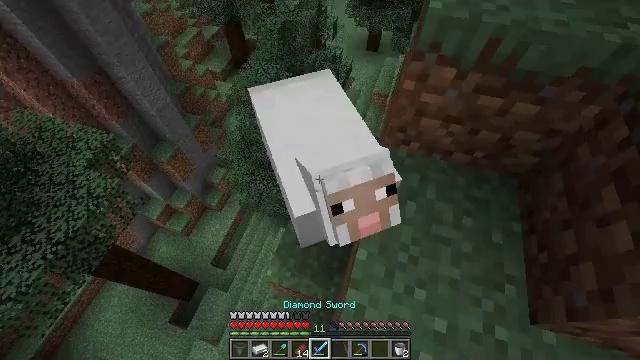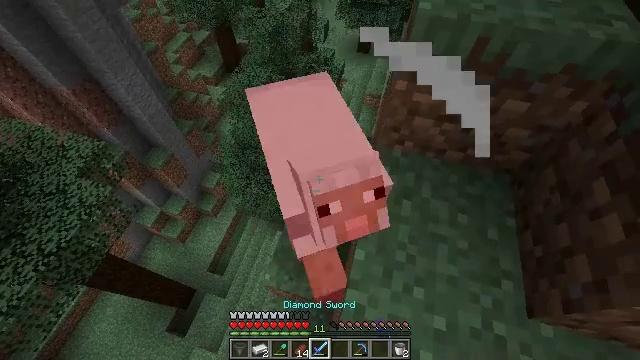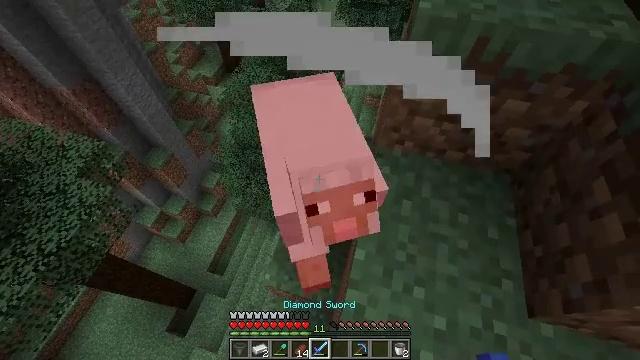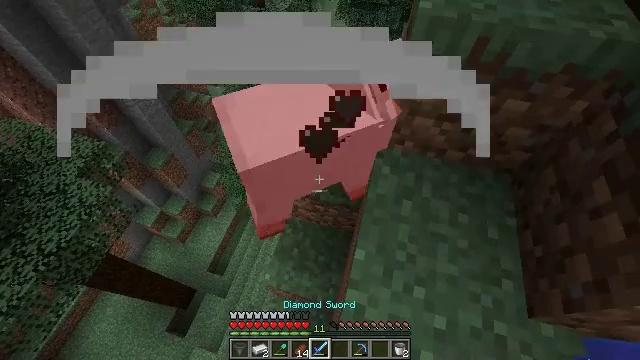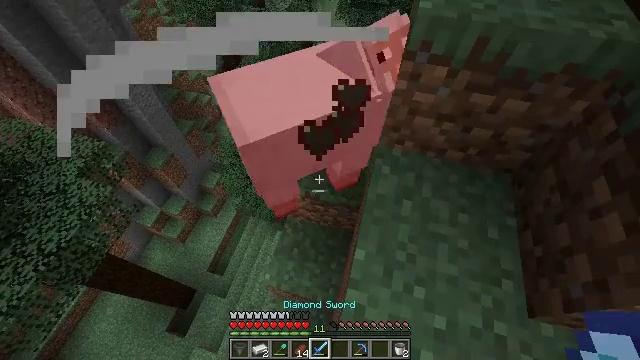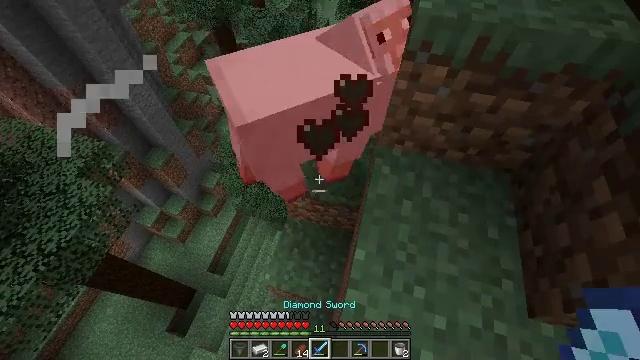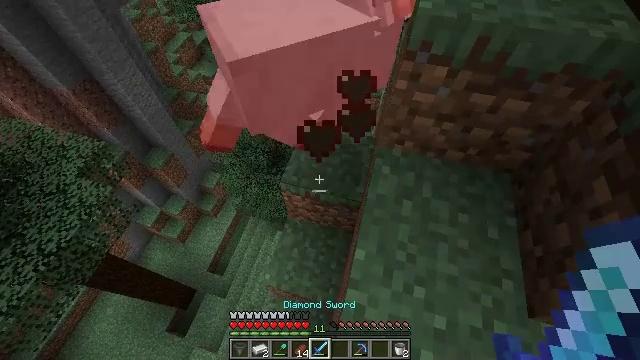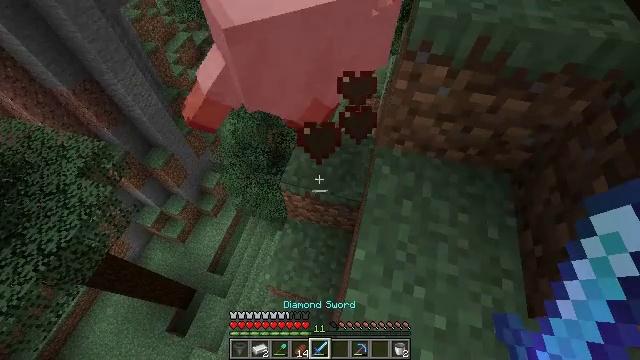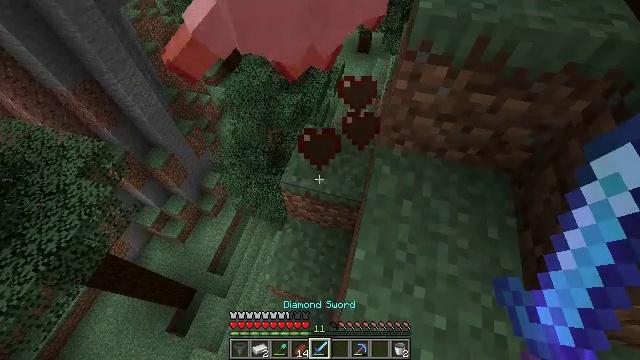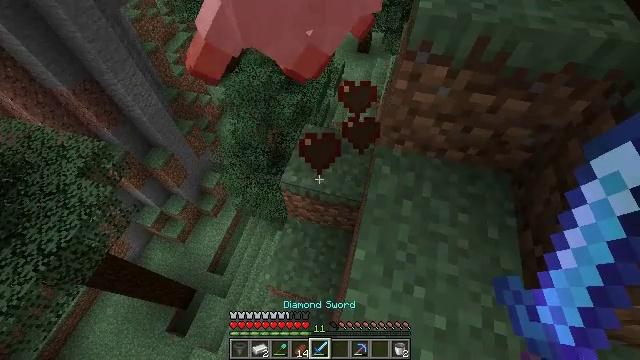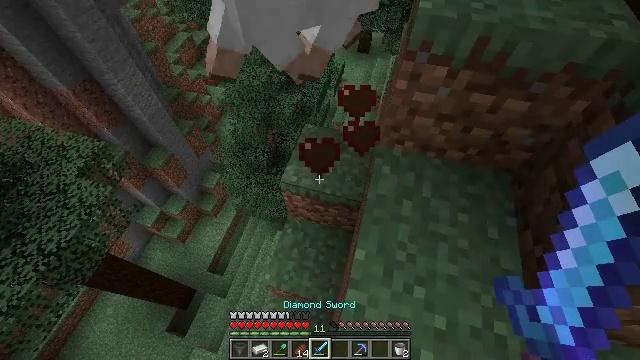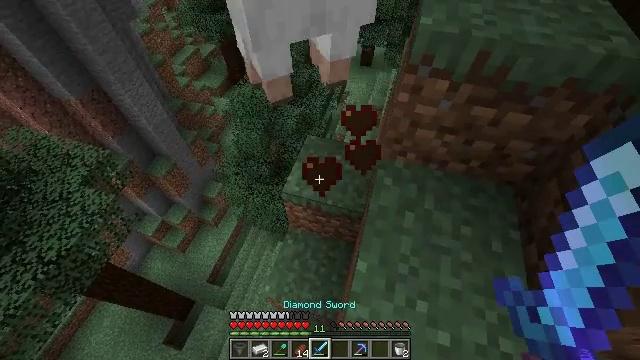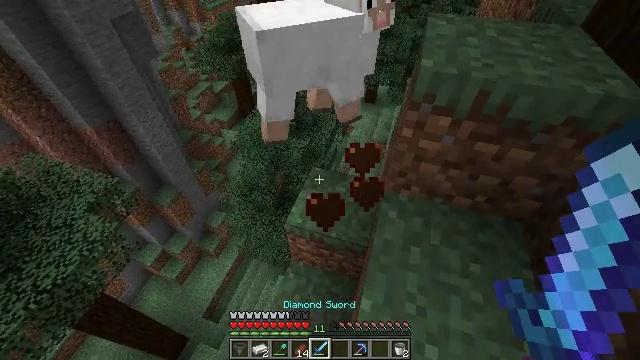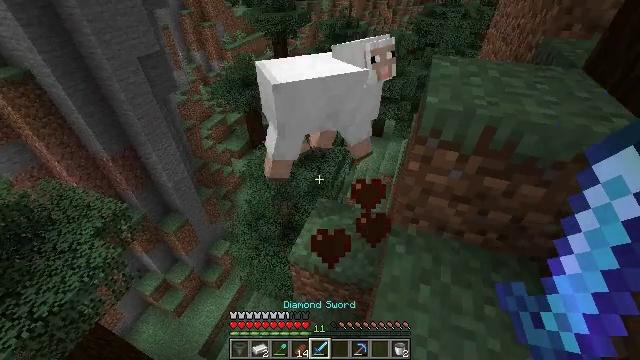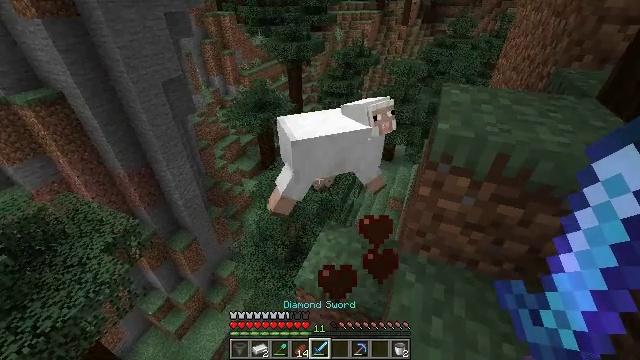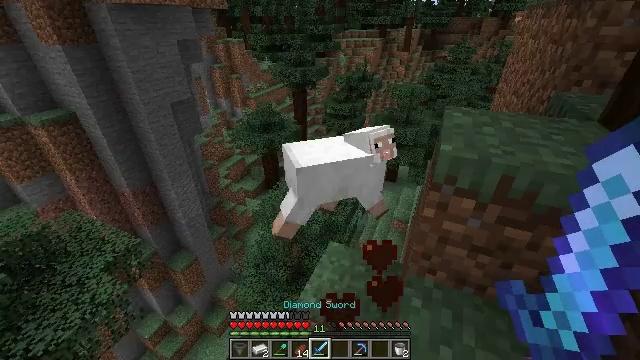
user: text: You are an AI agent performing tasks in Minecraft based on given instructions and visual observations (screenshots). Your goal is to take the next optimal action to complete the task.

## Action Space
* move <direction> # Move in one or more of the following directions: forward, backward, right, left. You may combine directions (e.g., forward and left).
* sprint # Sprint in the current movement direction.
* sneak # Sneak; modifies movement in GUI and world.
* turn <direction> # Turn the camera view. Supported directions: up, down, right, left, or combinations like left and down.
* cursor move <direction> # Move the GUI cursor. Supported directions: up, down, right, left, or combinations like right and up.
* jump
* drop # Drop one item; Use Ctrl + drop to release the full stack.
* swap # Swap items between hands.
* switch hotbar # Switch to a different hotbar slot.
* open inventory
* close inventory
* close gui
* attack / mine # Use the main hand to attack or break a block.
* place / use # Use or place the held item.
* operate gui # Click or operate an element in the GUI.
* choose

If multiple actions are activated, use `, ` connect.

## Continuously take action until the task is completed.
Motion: motion action
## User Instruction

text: Attack the large fern to gather it.
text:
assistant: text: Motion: turn right
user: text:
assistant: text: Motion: no_op
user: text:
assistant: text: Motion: no_op
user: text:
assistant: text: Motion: no_op
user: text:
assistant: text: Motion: no_op
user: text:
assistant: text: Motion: no_op
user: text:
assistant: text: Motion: no_op
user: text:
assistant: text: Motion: no_op
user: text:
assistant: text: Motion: no_op
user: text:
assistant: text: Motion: no_op
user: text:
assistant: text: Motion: turn up
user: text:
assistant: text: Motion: turn left and up
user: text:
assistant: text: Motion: turn left and up
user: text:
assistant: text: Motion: turn left and up
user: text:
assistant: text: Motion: turn up
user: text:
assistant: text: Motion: turn up
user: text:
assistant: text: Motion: no_op
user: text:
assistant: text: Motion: attack / mine
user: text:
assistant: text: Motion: attack / mine
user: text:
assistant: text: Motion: attack / mine
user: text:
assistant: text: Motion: turn right and down, attack / mine
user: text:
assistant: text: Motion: turn right and down
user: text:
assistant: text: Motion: turn right and down
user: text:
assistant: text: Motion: turn down
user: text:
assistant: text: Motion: turn down
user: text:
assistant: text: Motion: turn down
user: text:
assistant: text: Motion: no_op
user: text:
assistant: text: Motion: no_op
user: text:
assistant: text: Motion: no_op
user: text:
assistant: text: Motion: no_op